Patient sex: F
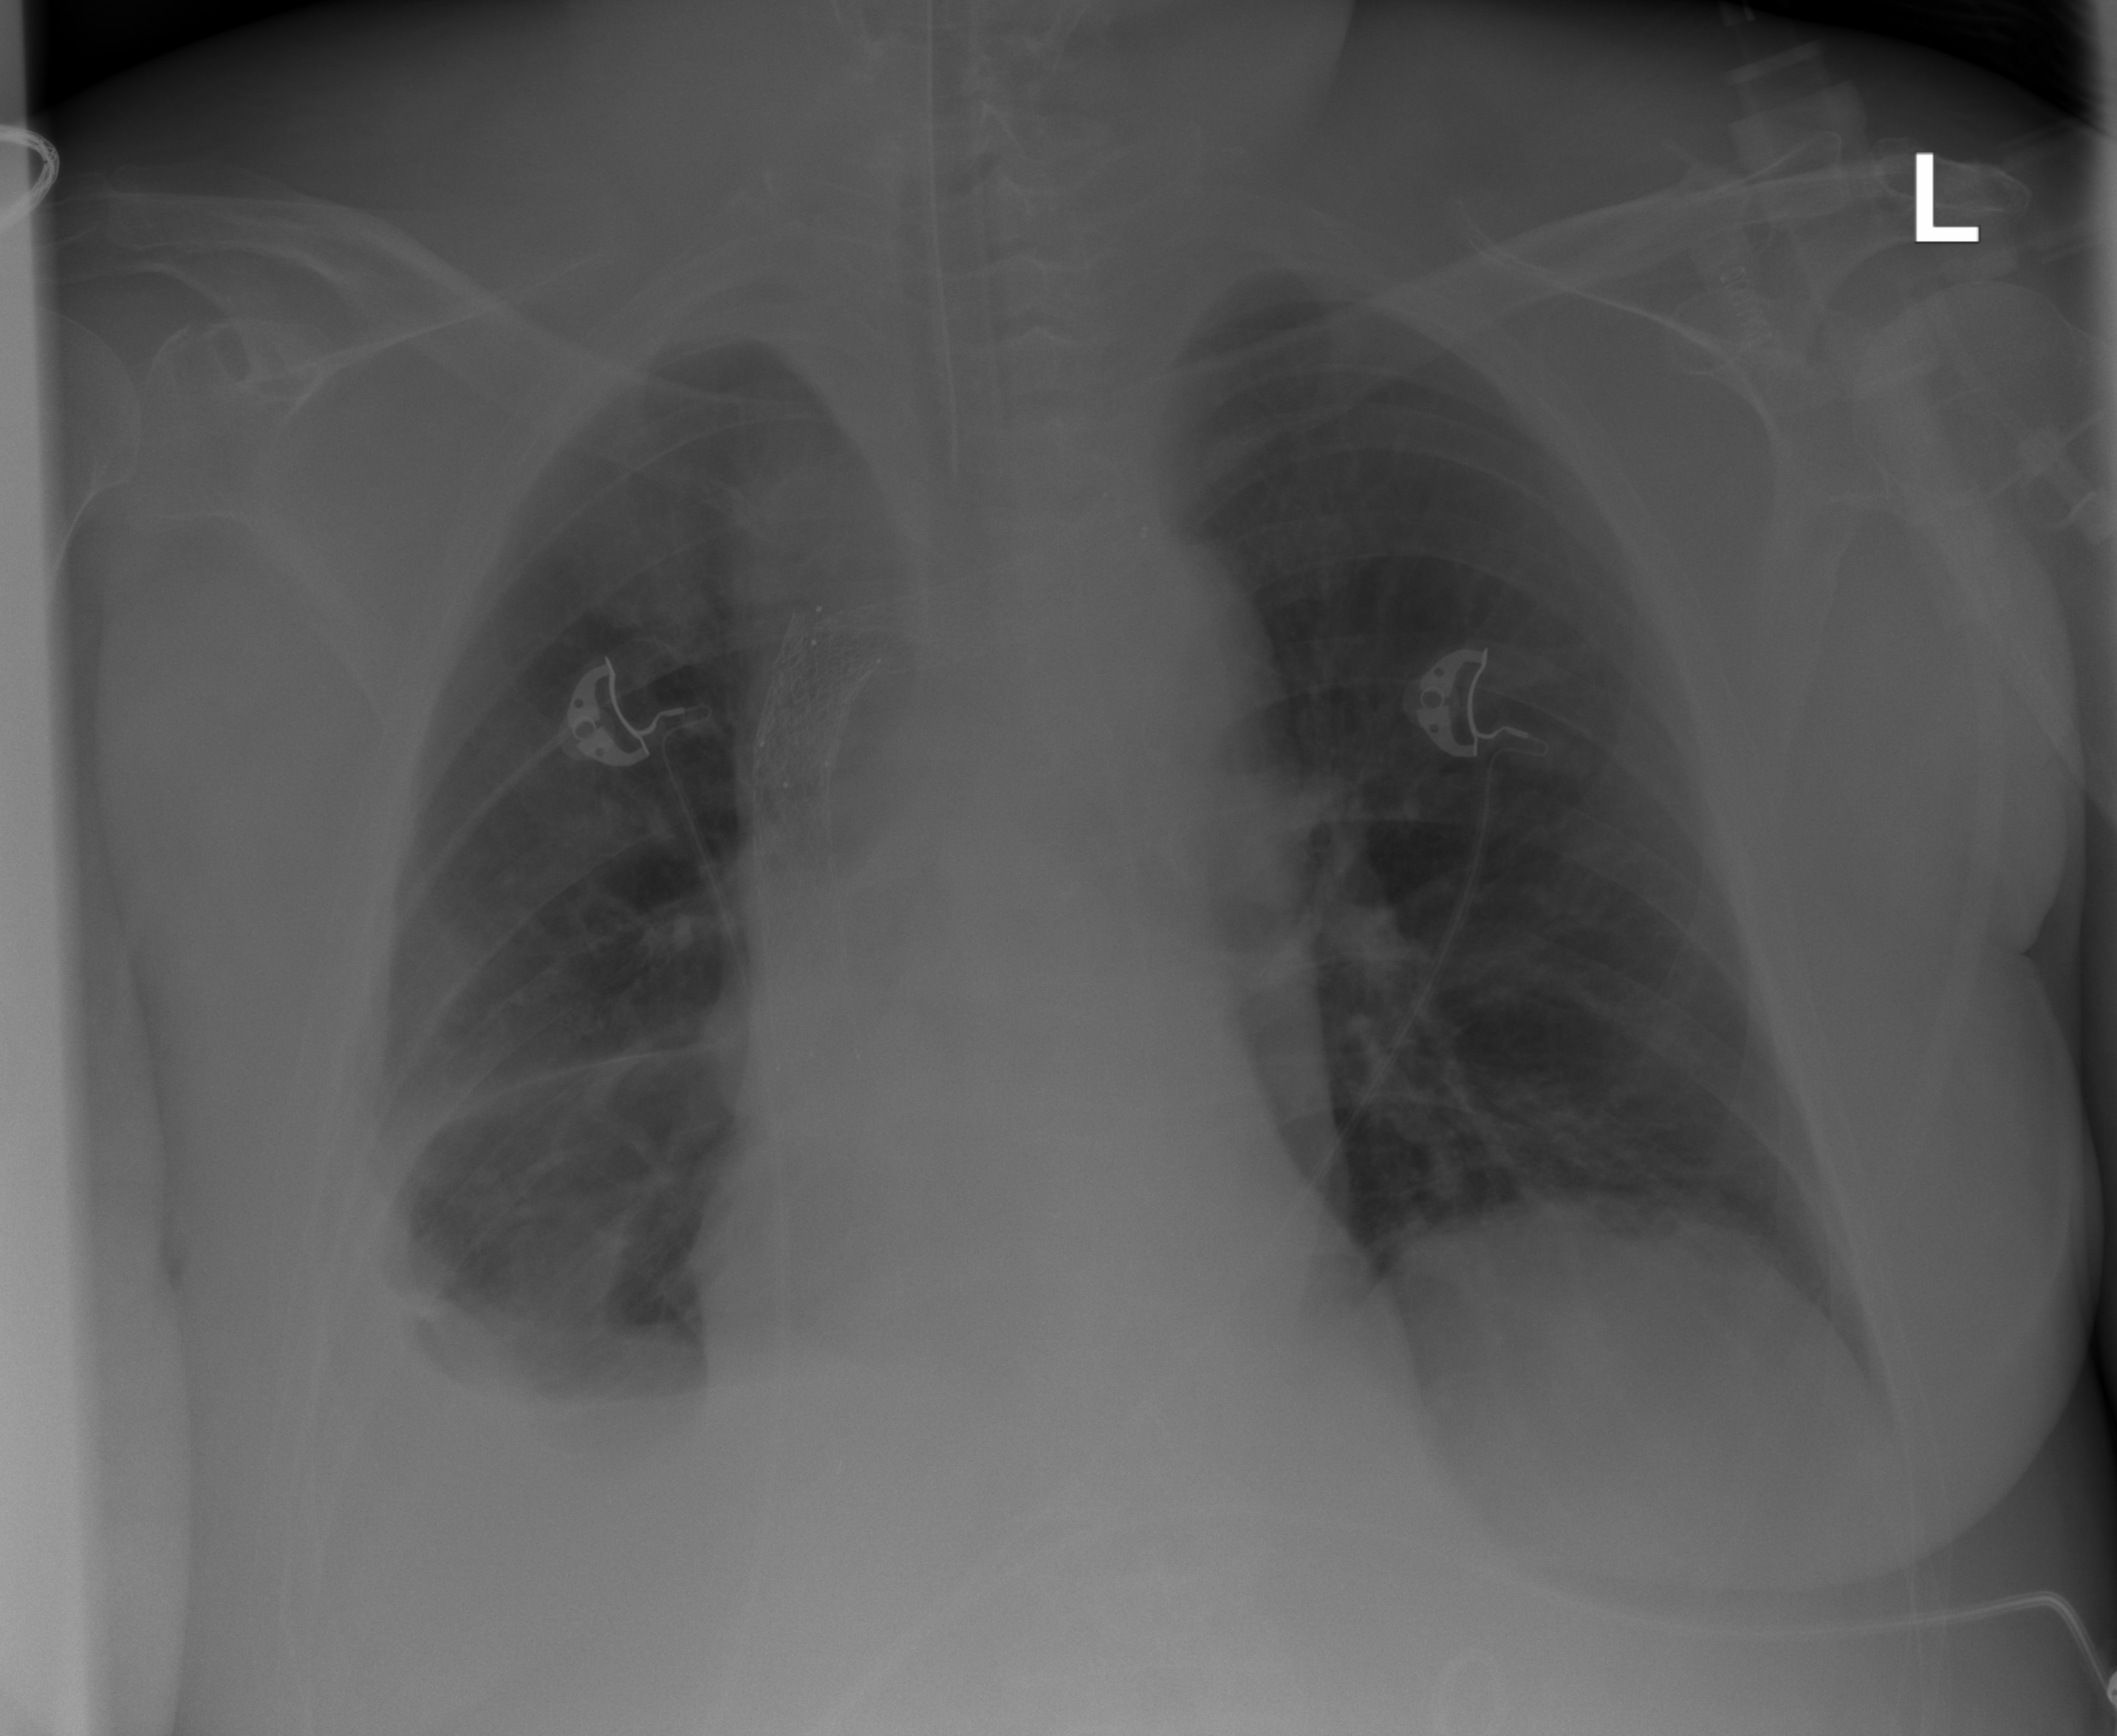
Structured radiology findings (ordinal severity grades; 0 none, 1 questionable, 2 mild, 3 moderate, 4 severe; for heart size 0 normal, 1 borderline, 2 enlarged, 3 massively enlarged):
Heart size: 0
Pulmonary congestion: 0
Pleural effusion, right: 2
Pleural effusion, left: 0
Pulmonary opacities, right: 0
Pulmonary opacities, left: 0
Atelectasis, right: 2
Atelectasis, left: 0